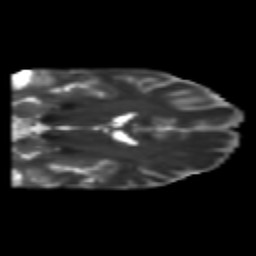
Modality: T2w
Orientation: coronal
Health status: healthy
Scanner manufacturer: philips
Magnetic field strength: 3 T
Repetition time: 6.964 s
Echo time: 0.092 s